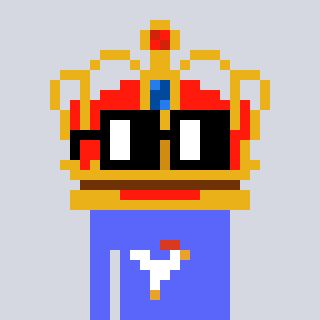
a pixel art character with square black glasses, a crown-shaped head and a purple-colored body on a cool background